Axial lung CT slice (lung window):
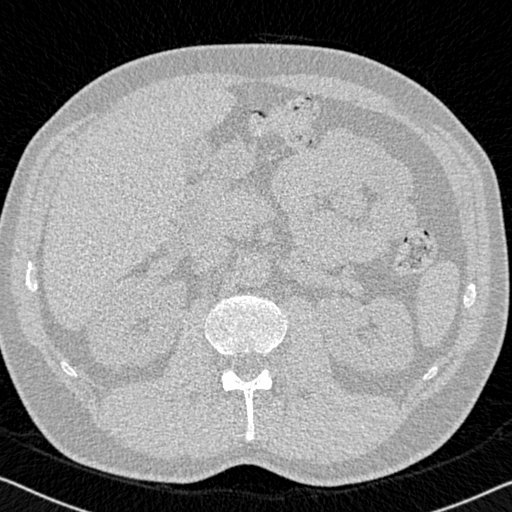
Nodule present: no